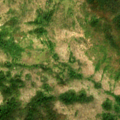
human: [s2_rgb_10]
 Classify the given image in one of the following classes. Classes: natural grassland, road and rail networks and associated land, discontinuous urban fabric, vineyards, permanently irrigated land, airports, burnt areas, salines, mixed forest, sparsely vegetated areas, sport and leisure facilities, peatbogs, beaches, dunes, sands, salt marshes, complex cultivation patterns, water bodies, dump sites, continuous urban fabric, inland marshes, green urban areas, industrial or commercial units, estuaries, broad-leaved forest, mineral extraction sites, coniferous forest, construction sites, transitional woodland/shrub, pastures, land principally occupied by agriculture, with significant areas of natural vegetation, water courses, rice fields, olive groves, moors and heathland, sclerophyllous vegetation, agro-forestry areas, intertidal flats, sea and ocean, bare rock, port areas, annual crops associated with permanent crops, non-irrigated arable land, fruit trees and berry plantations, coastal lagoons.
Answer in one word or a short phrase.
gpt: broad-leaved forest, transitional woodland/shrub